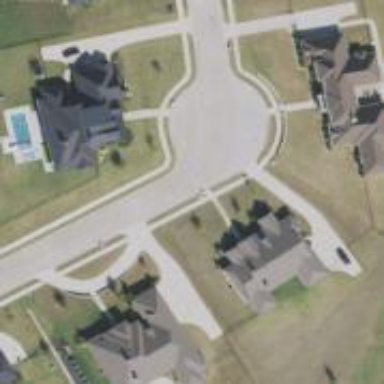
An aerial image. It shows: Residential road.